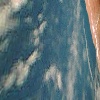
Label: water